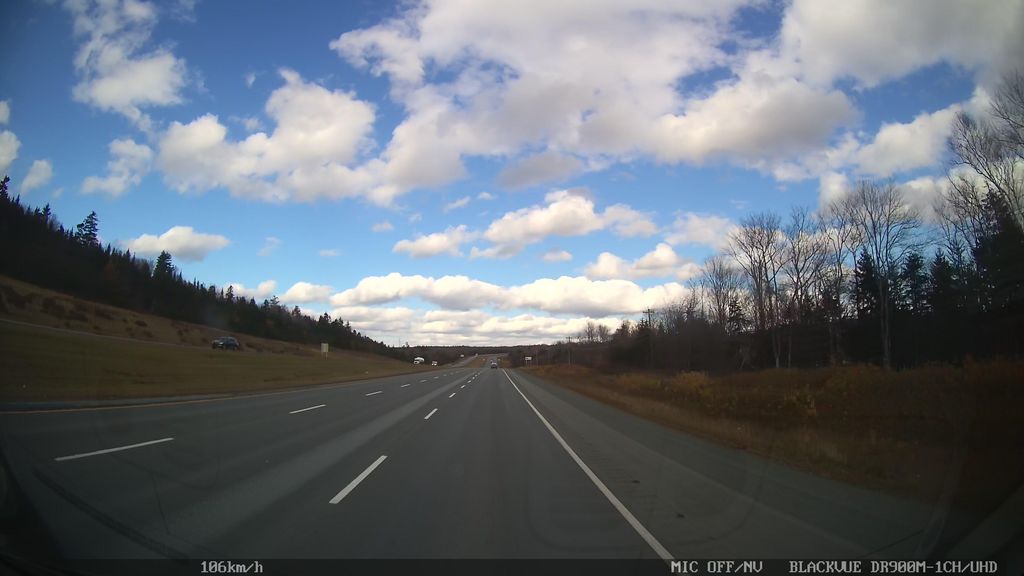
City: halifax